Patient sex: M
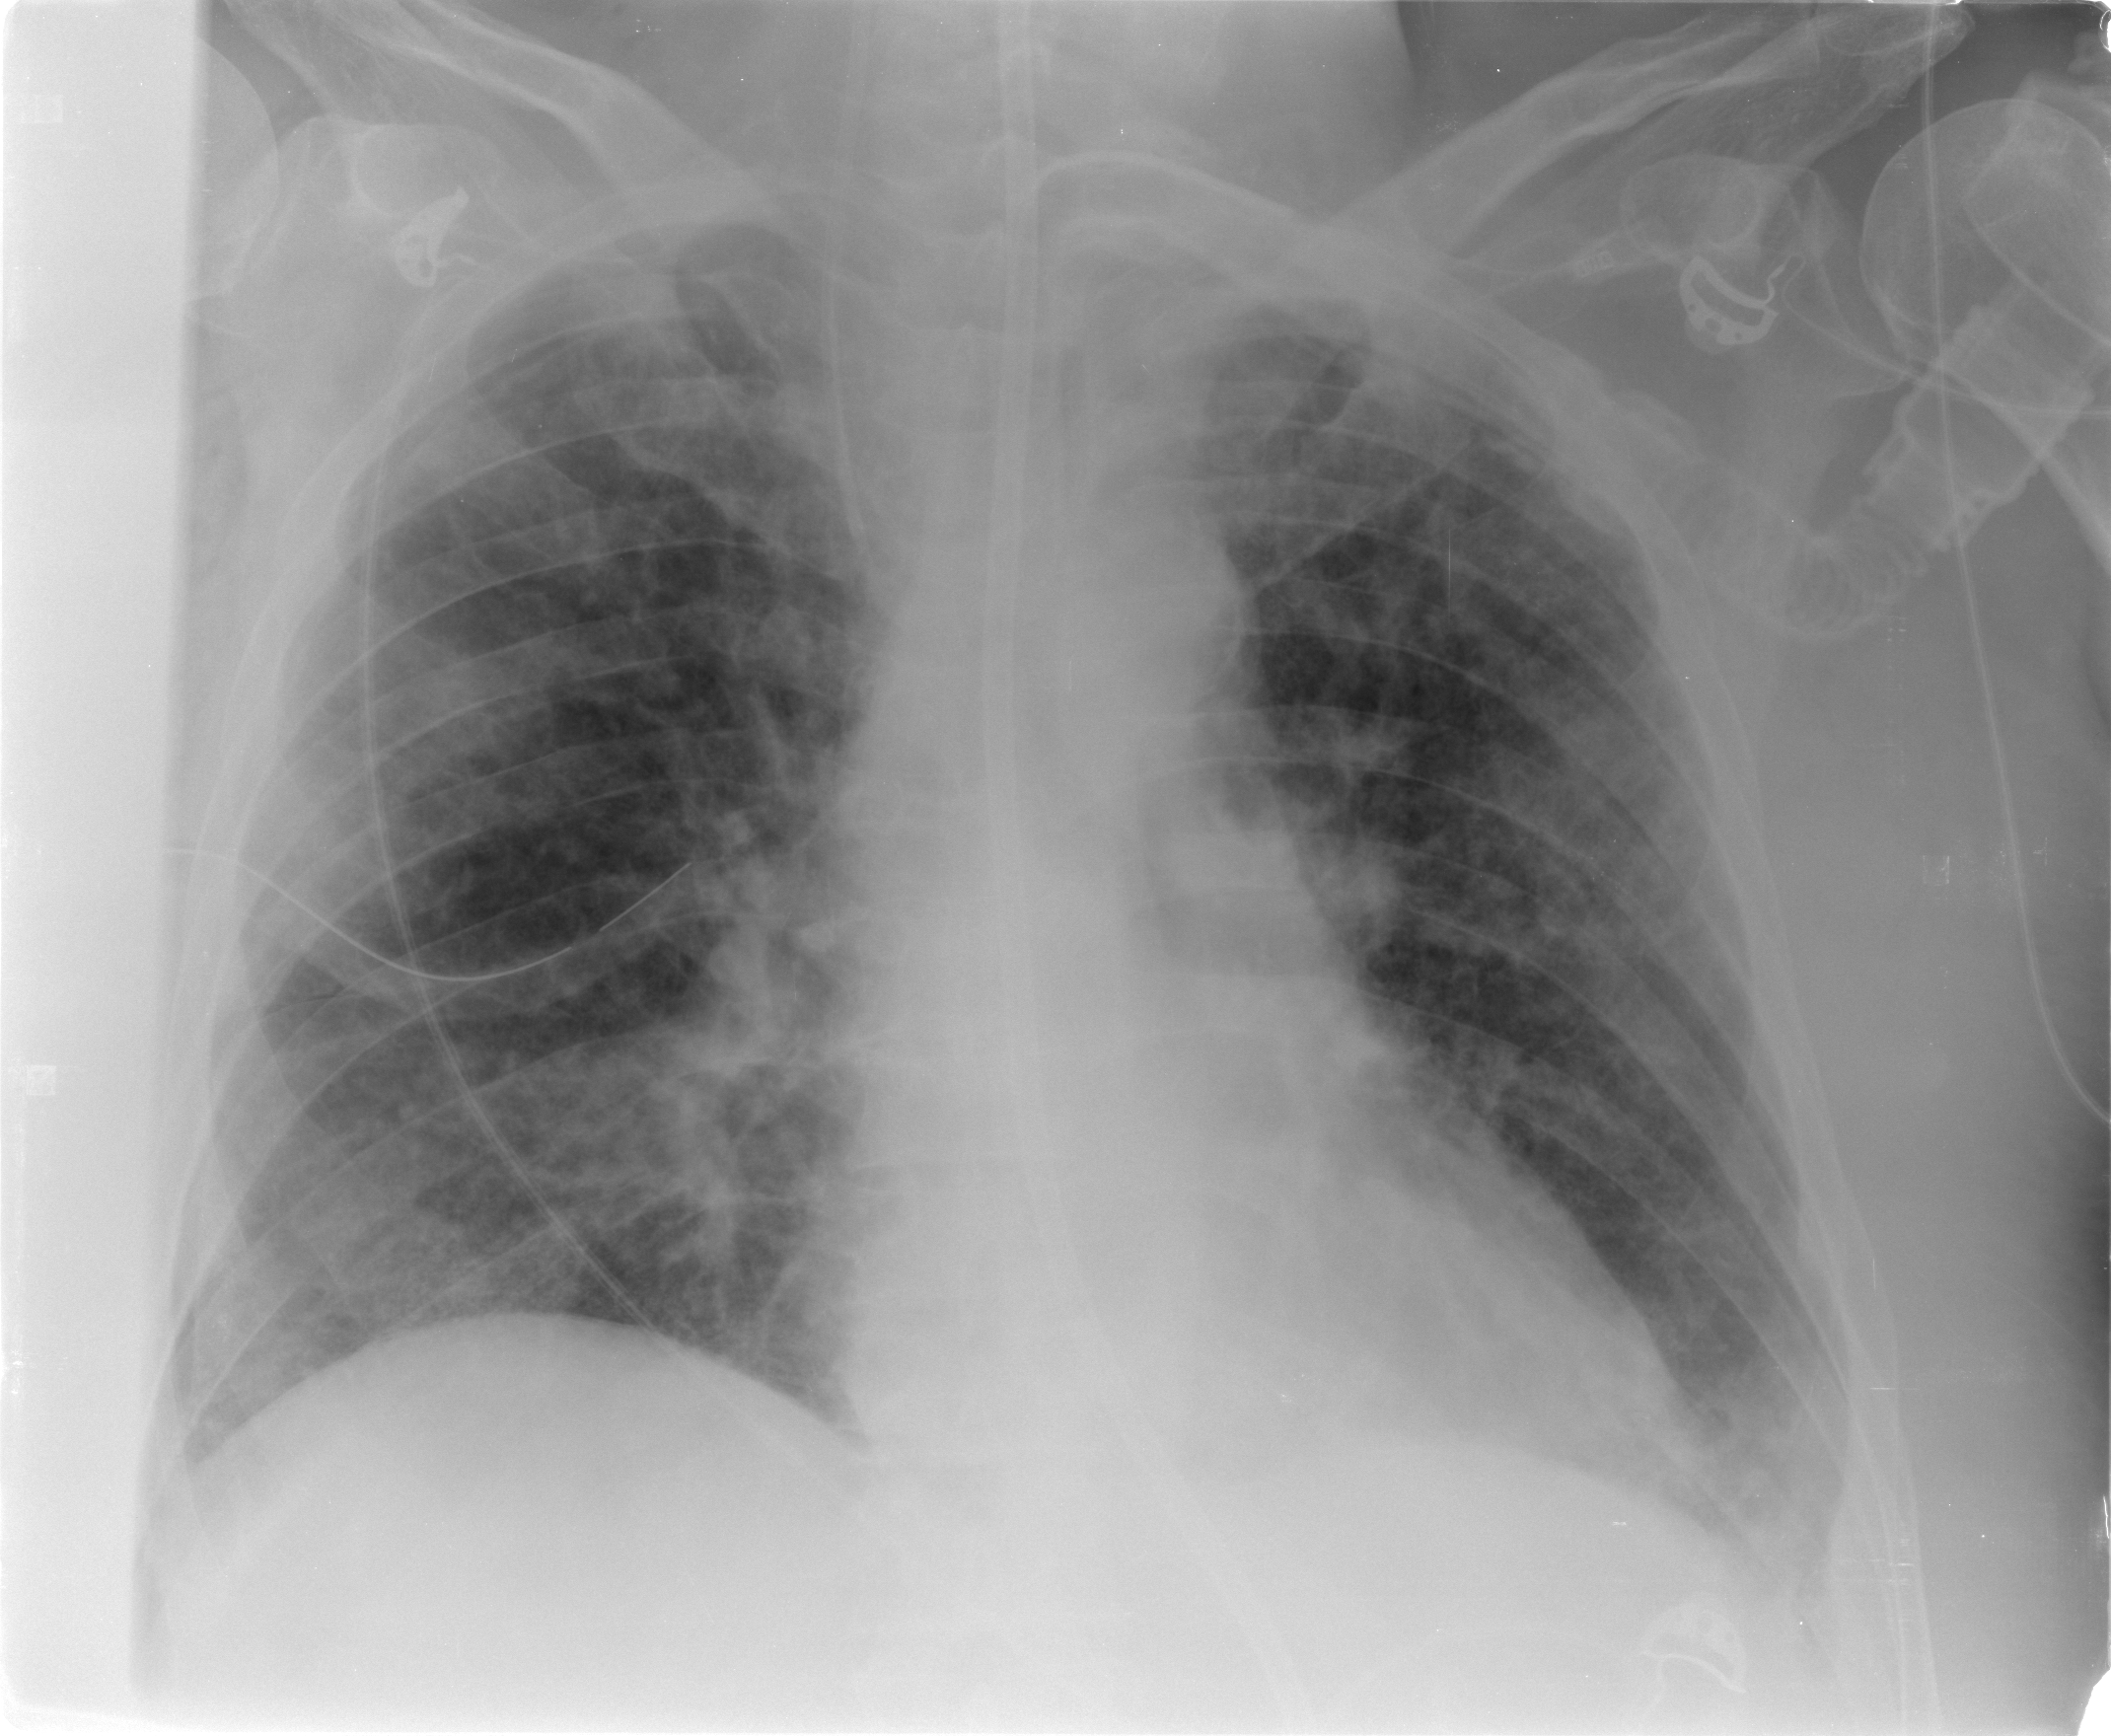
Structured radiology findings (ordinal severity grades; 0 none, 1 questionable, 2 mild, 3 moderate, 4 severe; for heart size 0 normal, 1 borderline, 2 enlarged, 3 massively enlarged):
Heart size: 0
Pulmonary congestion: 2
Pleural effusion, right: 2
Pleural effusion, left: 2
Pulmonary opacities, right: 3
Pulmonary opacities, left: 3
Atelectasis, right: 2
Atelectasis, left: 3